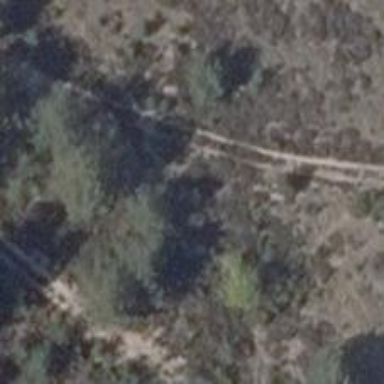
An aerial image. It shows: Sandy track with grade4 tracktype.